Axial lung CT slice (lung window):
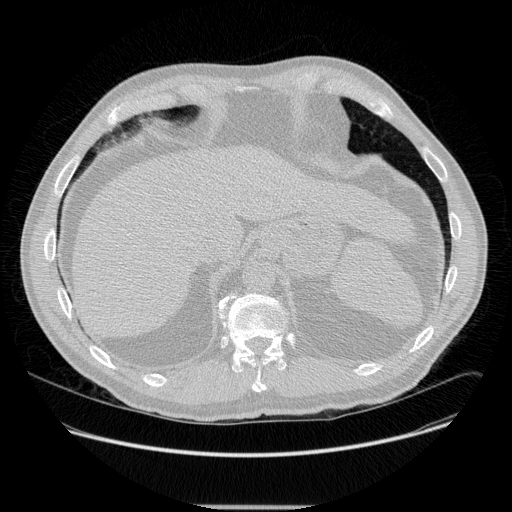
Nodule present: no